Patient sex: M
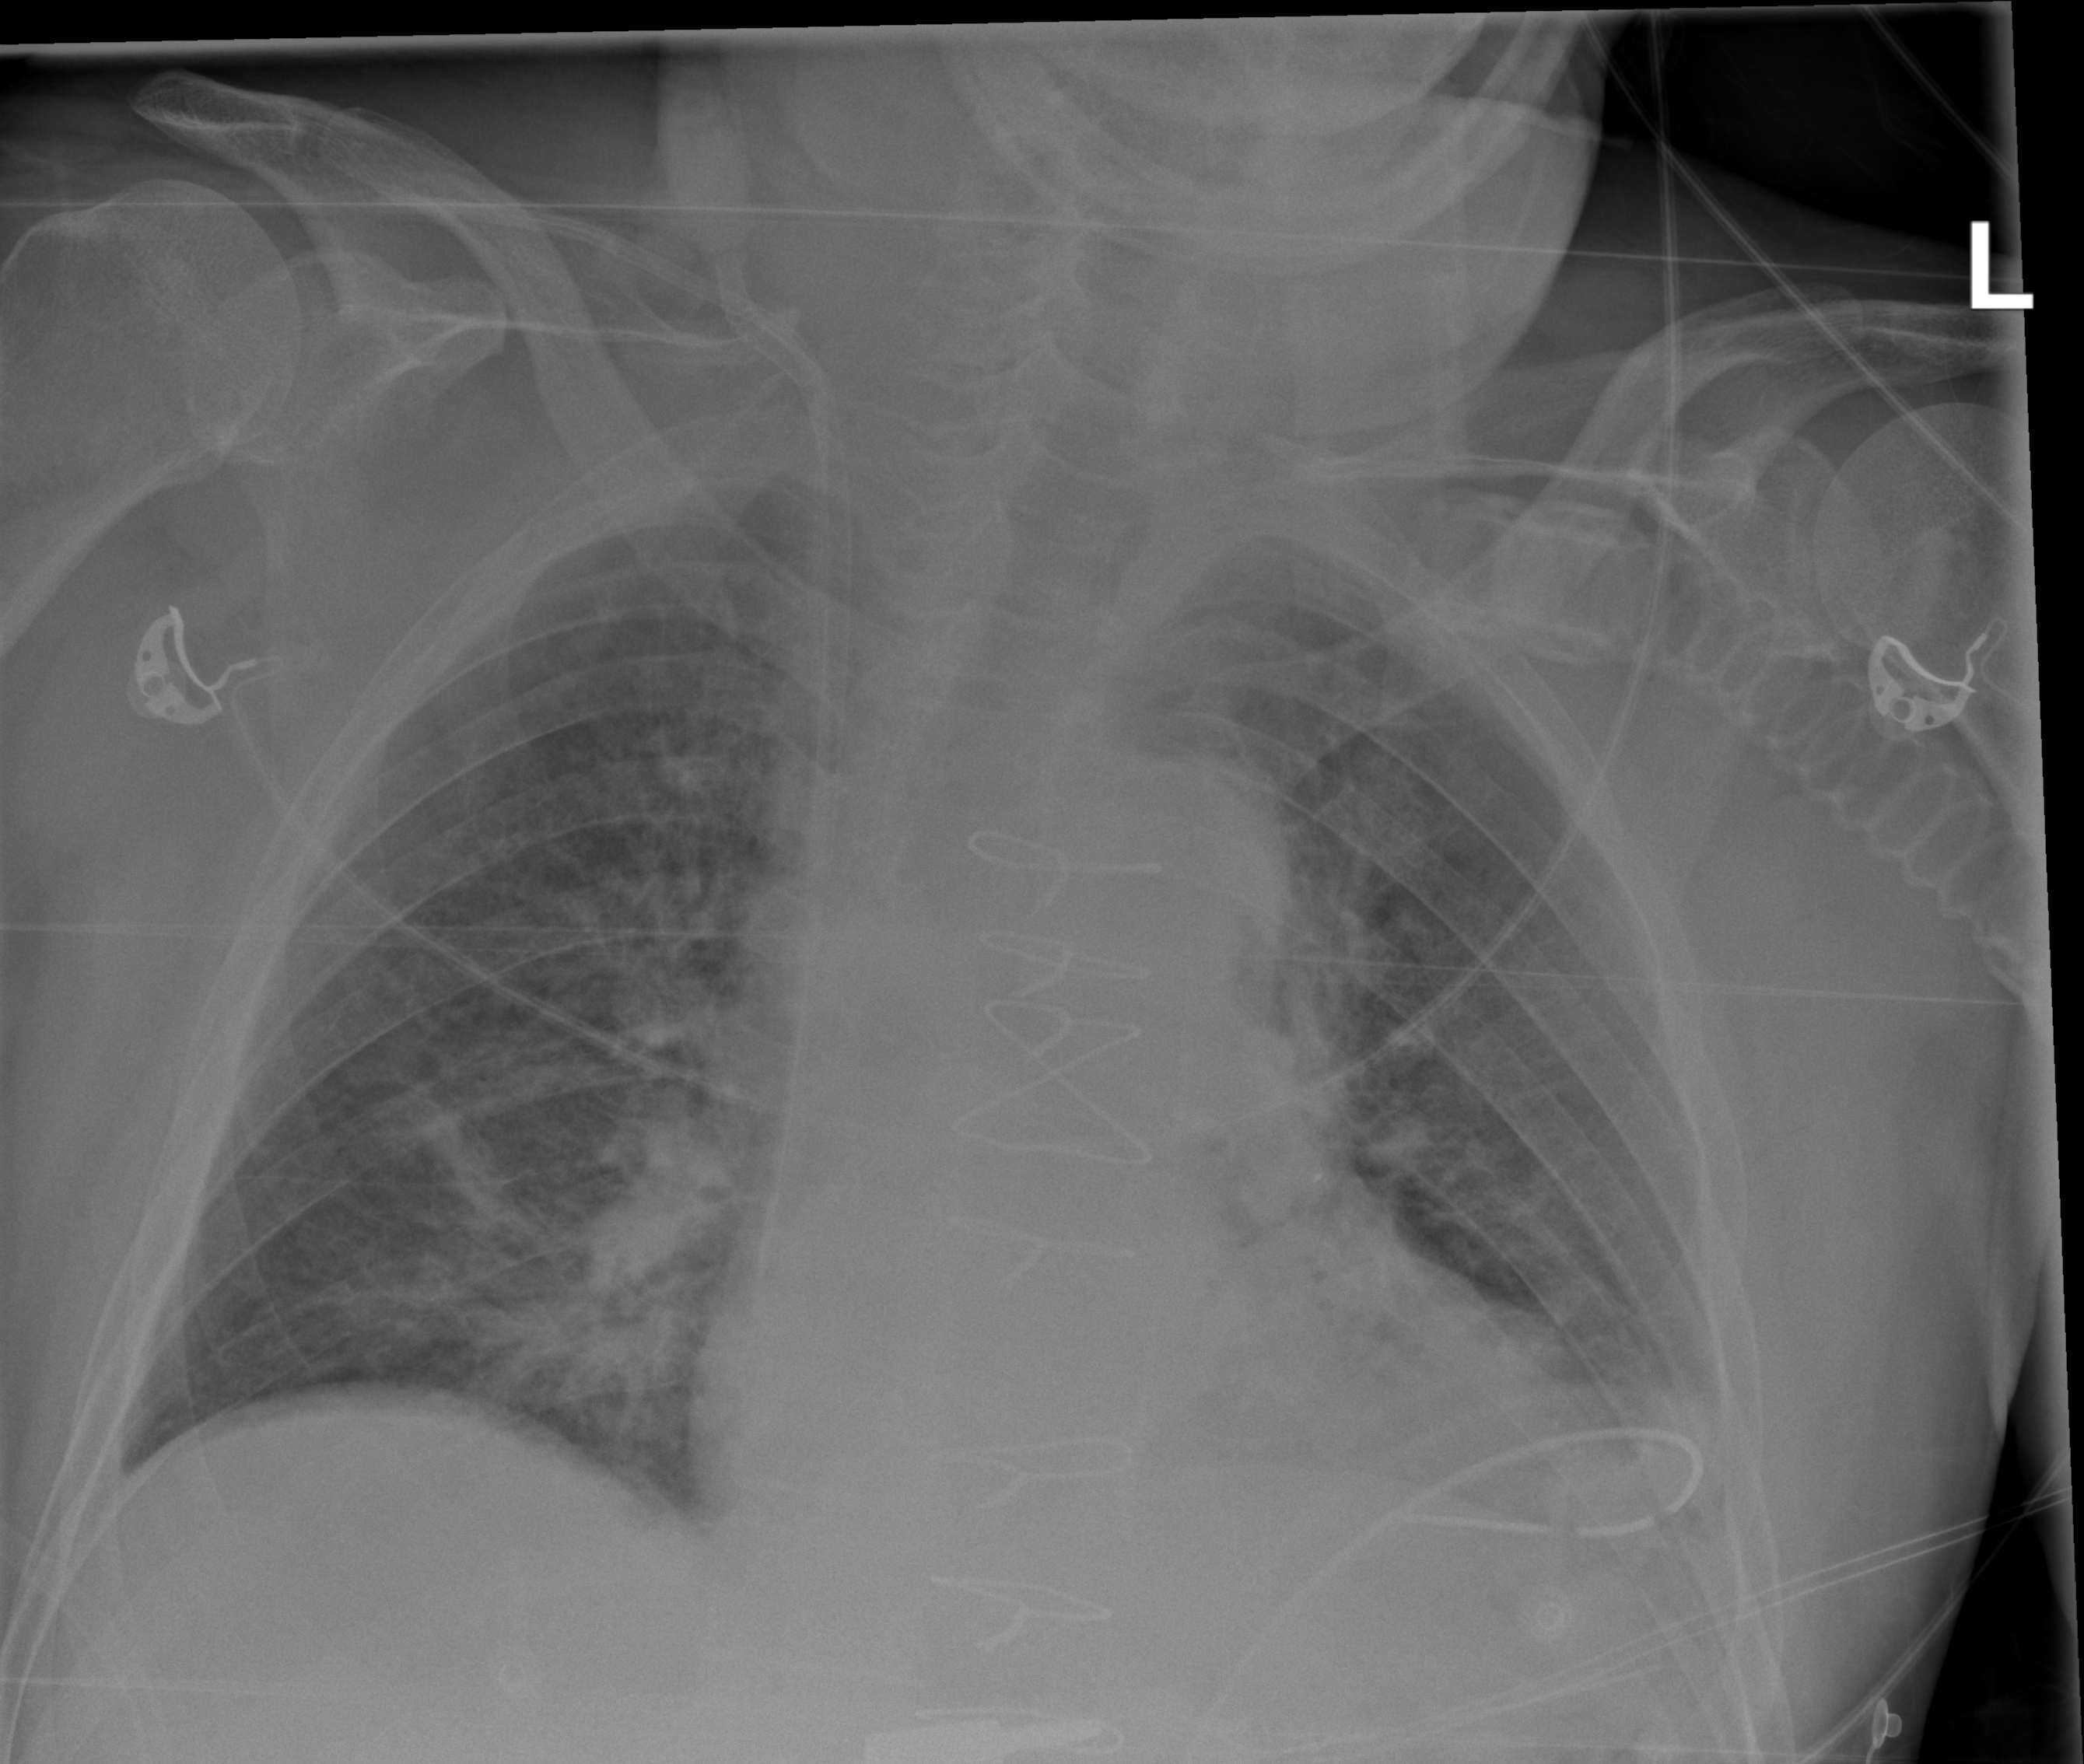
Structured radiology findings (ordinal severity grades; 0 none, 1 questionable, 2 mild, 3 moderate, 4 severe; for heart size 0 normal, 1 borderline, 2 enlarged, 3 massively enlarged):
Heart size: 2
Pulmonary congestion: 2
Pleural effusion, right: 0
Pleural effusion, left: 3
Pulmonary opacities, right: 2
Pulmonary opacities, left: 2
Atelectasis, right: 2
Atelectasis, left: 2